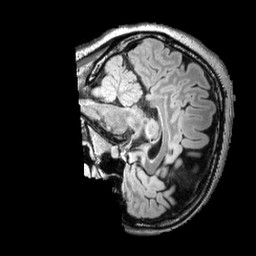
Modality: FLAIR
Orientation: sagittal
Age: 39
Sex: female
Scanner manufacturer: siemens
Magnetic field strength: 3 T
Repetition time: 5 s
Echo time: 0.387 s